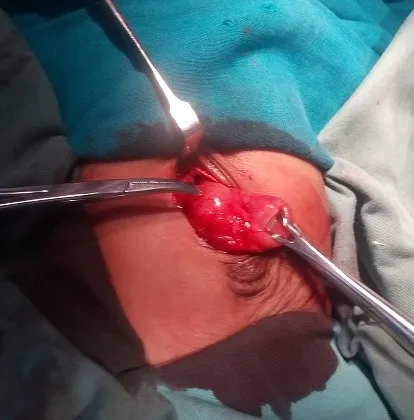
Intra-operative picture showing artery forceps pointing at the pyloric tumour.
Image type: medical_photograph (other_medical_photograph)